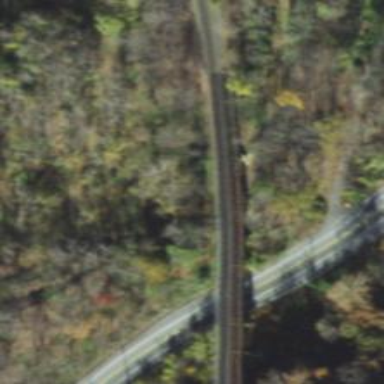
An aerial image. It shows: Abandoned railway bridge.